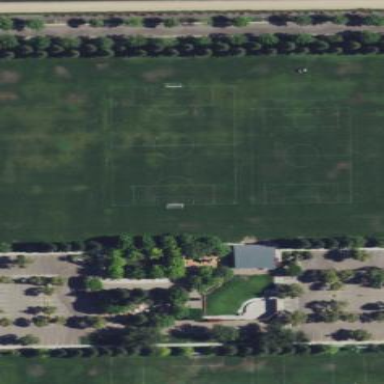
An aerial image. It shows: Soccer pitch for leisureland activities.